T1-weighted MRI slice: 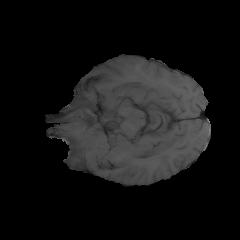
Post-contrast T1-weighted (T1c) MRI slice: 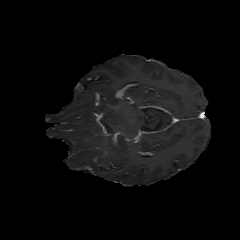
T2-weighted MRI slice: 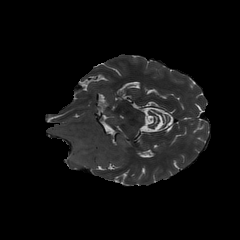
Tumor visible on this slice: yes